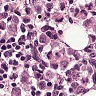
Metastatic tissue present: yes